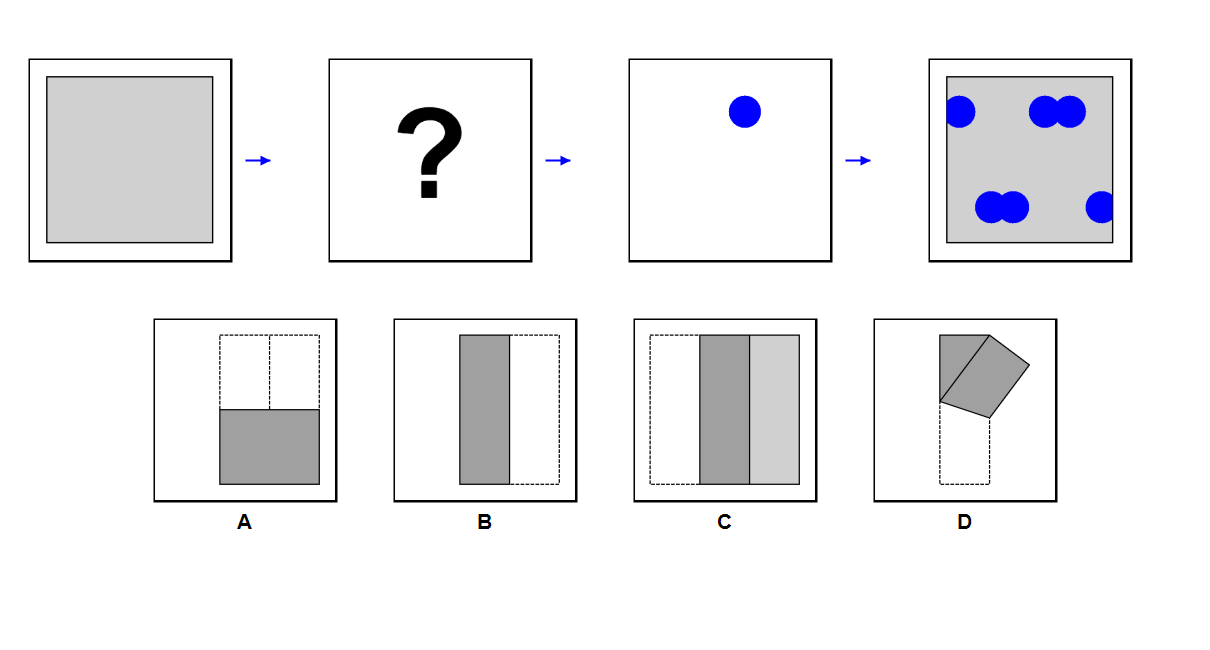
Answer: A